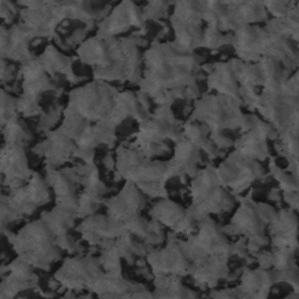
Label: frost